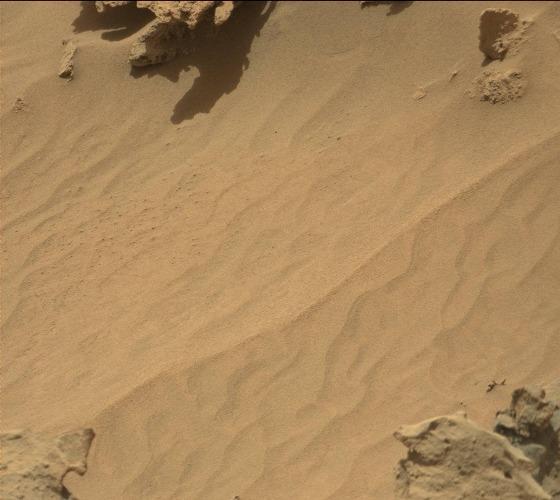
Terrain classes present: Bedrock, Gravel / Sand / Soil, Rock, Shadow